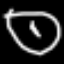
Label: clock